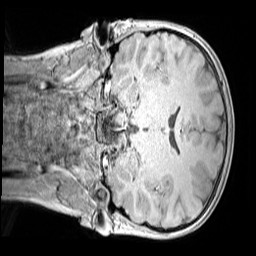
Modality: MP2RAGE
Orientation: coronal
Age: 11
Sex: male
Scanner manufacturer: siemens
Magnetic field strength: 3 T
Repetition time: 4 s
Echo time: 0.00299 s